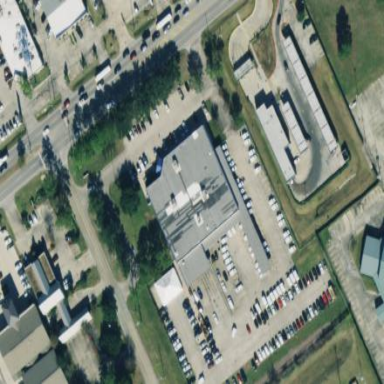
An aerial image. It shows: Building that serves as post office.